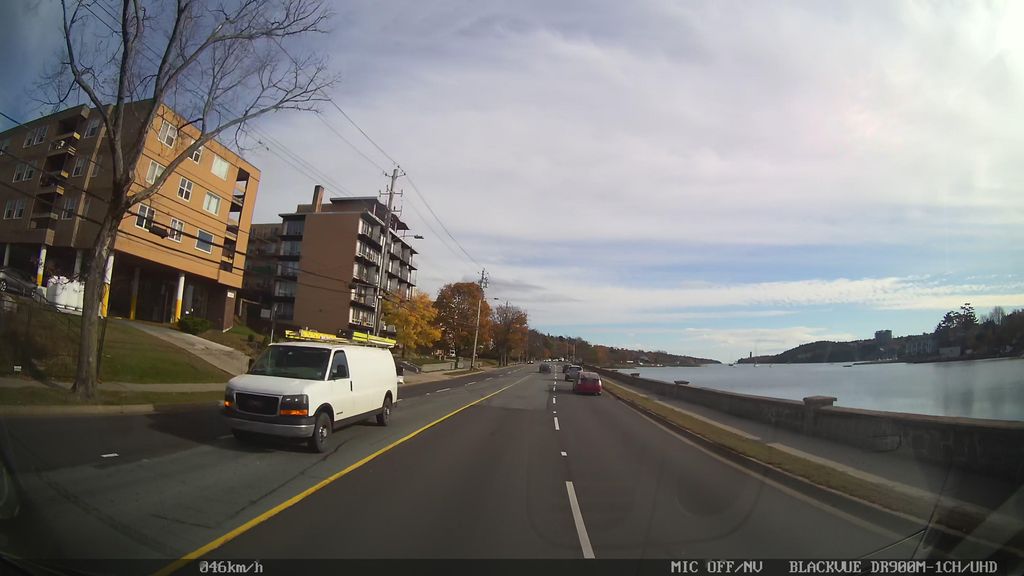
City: halifax